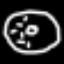
Label: donut